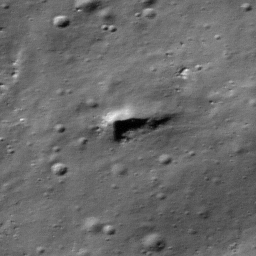
Pit: Rutherfurd 3
Host crater: Rutherfurd
Host type: impact_melt
Lunar coordinates: latitude -60.775, longitude 348.208